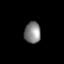
Tissue: lung
Cell type: T cells
Senescence score: 0.5726
Nuclear area (px): 345
Mean DAPI intensity: 130.304